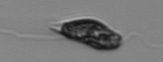
Label: Euglena